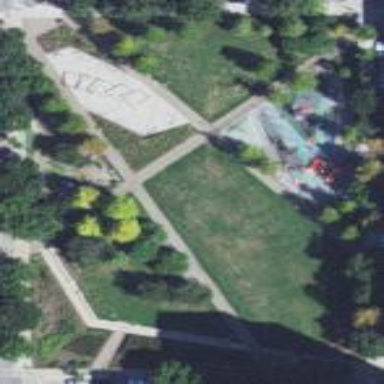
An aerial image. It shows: Park.